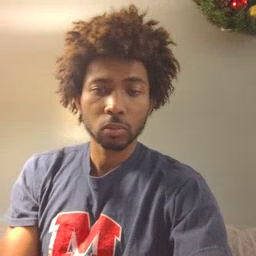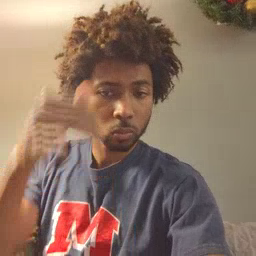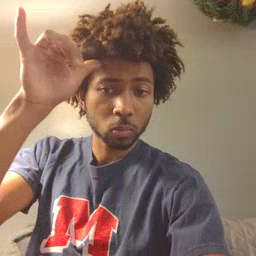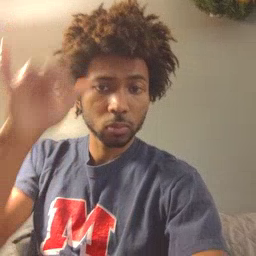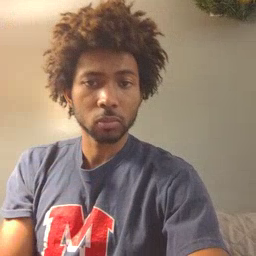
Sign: cow